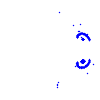
Particle: electron